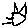
Label: cat